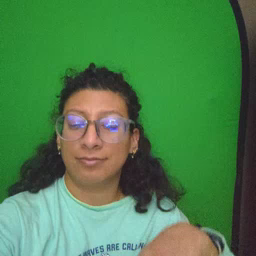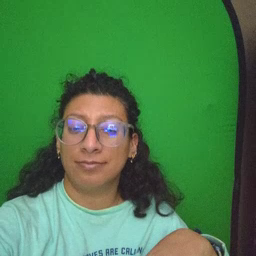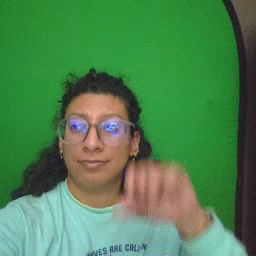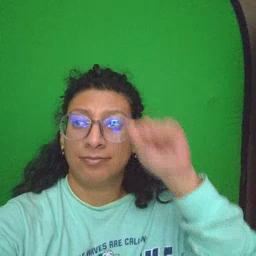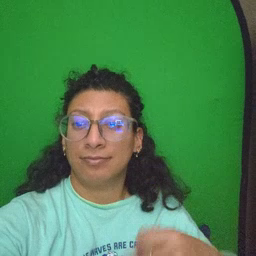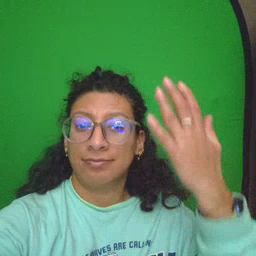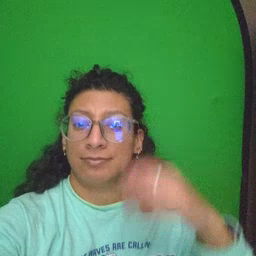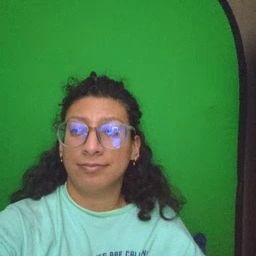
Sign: mitten